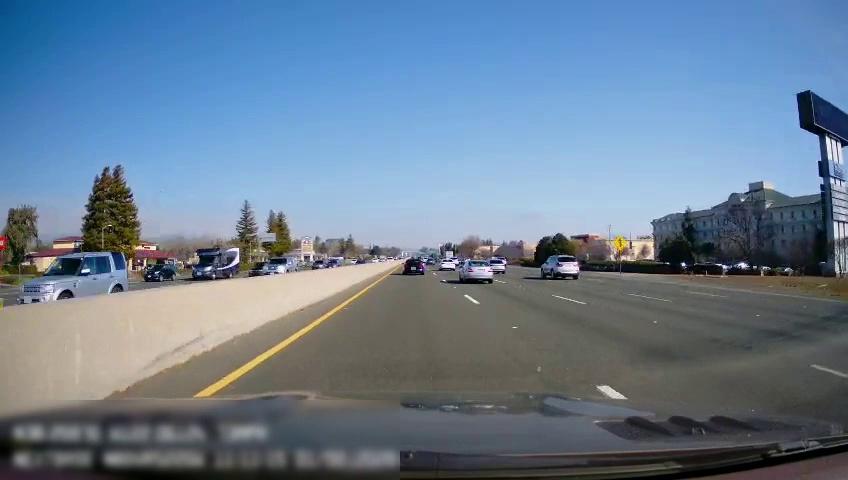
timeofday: Day
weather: Sunny
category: Drivable Space
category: Drivable Space
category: Vehicles | Car
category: Vehicles | SUV
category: Vehicles | Car
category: Vehicles | Other LV
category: Vehicles | Car
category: Vehicles | SUV
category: Vehicles | Car
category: Vehicles | Car
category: Vehicles | SUV
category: Vehicles | Other LV
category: Vehicles | SUV
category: Vehicles | Car
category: Vehicles | SUV
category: Vehicles | SUV
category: Vehicles | Car
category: Lanes | Alternate Lane
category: Lanes | Current Lane
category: Lanes | Current Lane
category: Lanes | Alternate Lane
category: Lanes | Alternate Lane
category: Lanes | Alternate Lane
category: Lanes | Opposite Lane
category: Lanes | Opposite Lane
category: Traffic | Signs